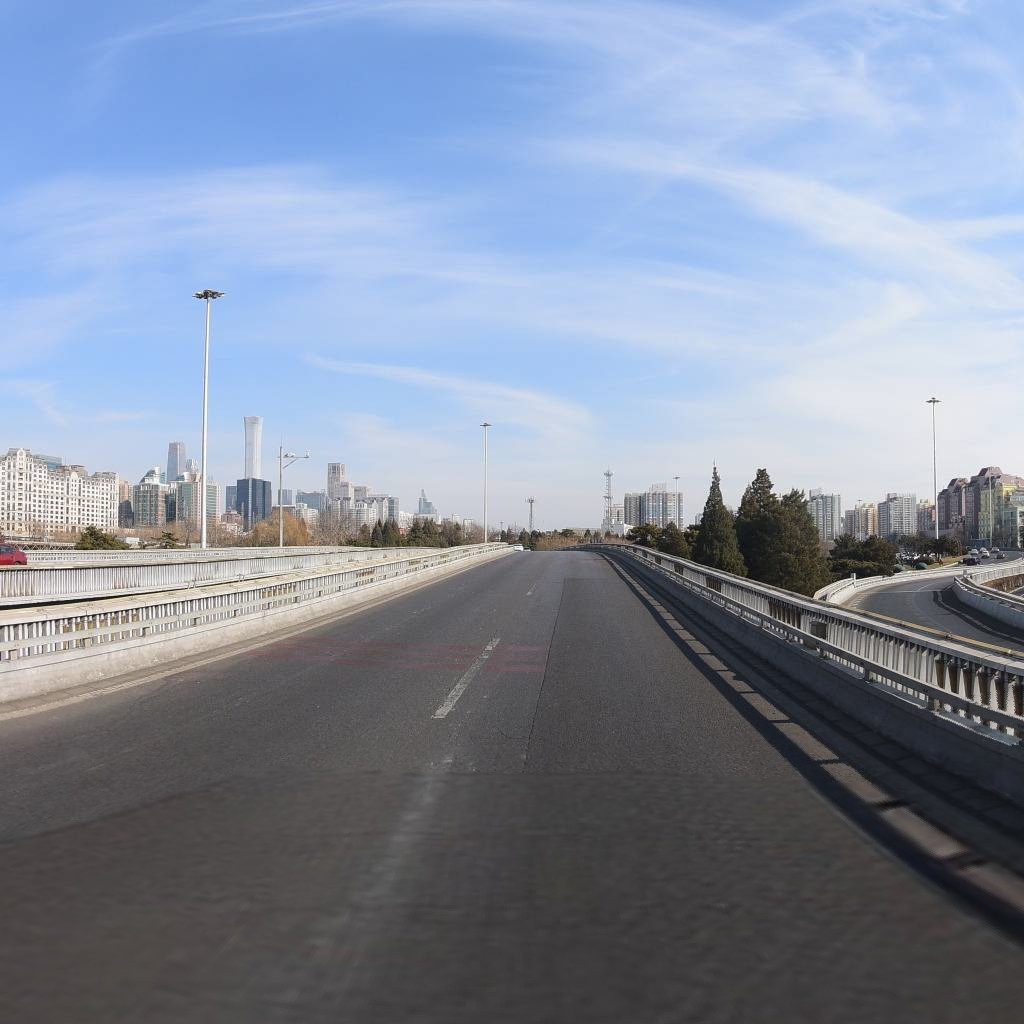
Region: Dongcheng
Road damage annotations: longitudinal crack